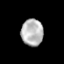
Tissue: prostate
Cell type: Epithelial cells
Senescence score: 0.3153
Nuclear area (px): 580
Mean DAPI intensity: 182.003